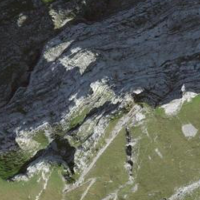
EUNIS habitat code: 43
Species observed at this site:
Viola lutea
Pyrrhocorax graculus
Prunella collaris
Saxifraga moschata
Anthus spinoletta